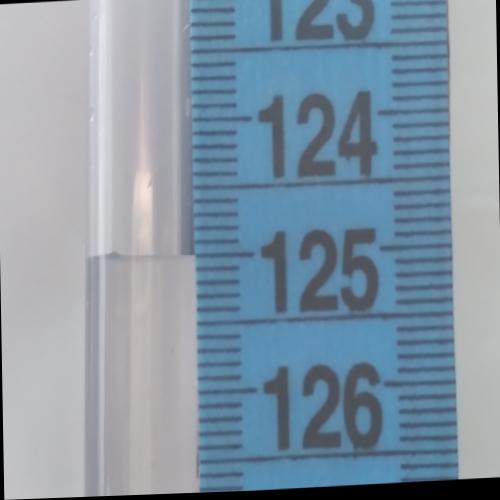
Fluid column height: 125.0 cm